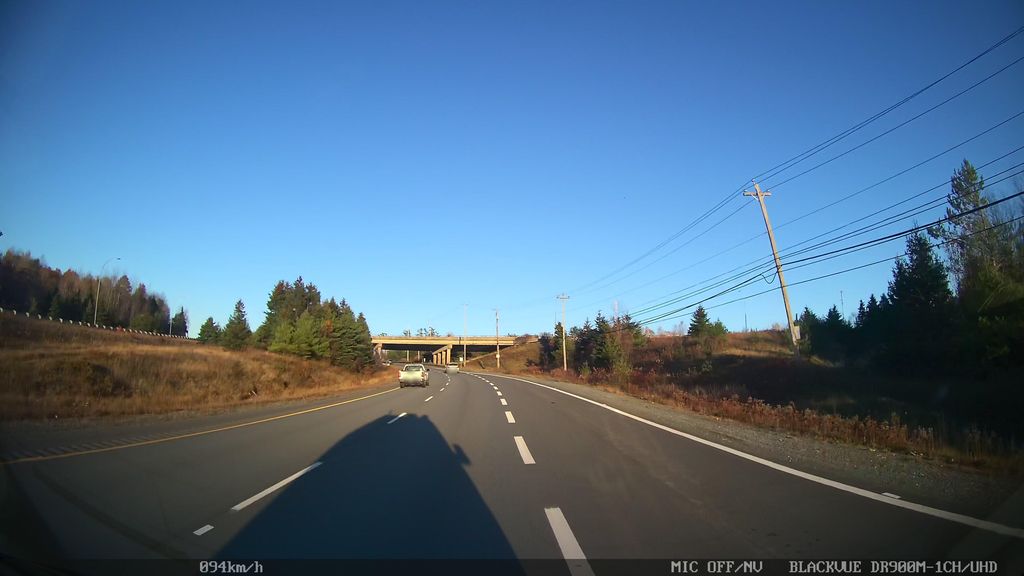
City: halifax